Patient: sex M, age 45
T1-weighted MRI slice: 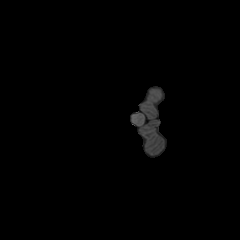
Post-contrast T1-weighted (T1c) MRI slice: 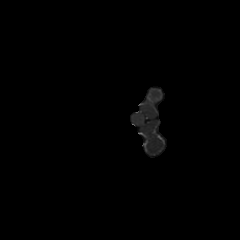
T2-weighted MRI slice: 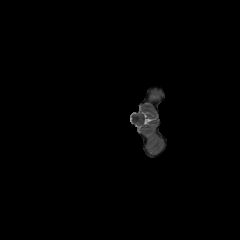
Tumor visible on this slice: no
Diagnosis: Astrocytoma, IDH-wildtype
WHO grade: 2